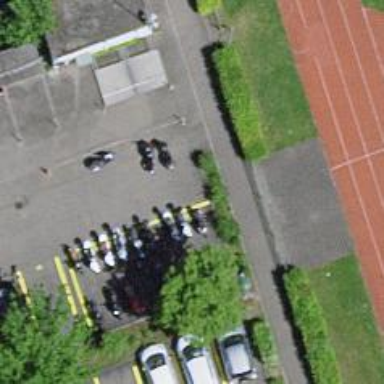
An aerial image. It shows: Asphalt parking aisle road.